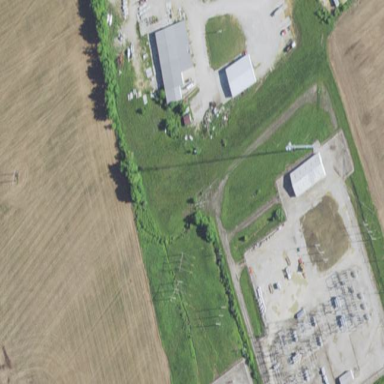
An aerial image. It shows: Power substation.